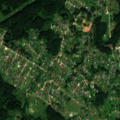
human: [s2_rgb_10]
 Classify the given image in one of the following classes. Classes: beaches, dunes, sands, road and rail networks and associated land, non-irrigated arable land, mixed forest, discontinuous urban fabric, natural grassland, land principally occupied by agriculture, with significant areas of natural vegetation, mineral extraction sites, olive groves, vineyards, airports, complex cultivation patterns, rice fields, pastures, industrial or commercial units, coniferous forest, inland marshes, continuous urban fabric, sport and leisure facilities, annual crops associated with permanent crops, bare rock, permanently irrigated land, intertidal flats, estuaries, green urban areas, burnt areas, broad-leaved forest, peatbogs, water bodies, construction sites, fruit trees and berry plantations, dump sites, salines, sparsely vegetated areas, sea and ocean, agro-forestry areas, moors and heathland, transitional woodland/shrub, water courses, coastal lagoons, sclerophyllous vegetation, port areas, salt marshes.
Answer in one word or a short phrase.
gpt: complex cultivation patterns, coniferous forest, mixed forest